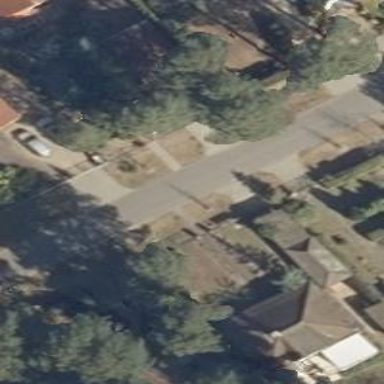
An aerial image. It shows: Residential road.